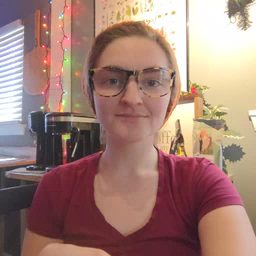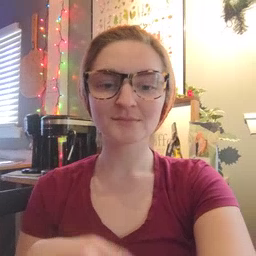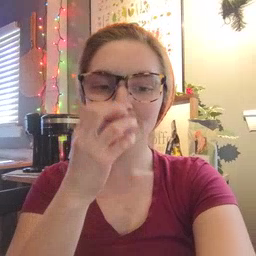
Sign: clown